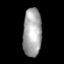
Tissue: prostate
Cell type: T cells
Senescence score: 0.3227
Nuclear area (px): 886
Mean DAPI intensity: 165